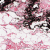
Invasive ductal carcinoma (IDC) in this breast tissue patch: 0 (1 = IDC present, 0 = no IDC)